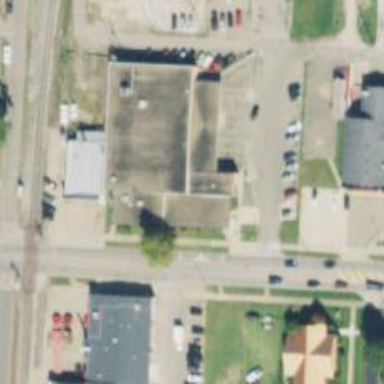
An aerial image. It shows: Post office.